Question: I want to build different flavors of a project (only the res folders have different contents), but it doesn't work.
So here is my build.gradle file (like in this question <URL>:
'''
buildscript {
repositories {
mavenCentral()
}
dependencies {
classpath 'com.android.tools.build:gradle:0.4'
}
}
apply plugin: 'android'
dependencies {
compile fileTree(dir: 'libs', include: '*.jar')
compile project('<path>:actionbarsherlock')
}
android {
compileSdkVersion 17
buildToolsVersion "17.0.0"
sourceSets {
main {
manifest.srcFile 'AndroidManifest.xml'
java.srcDirs = ['src']
resources.srcDirs = ['src']
aidl.srcDirs = ['src']
renderscript.srcDirs = ['src']
res.srcDirs = ['res']
assets.srcDirs = ['assets']
}
}
buildTypes {
debug {
packageNameSuffix ".debug"
}
release{
packageNameSuffix ".release"
}
android.sourceSets.flavor1 {
res.srcDir = ['res_flavor1']
}
android.sourceSets.flavor2 {
res.srcDir = ['res_flavor2']
}
productFlavors {
flavor1 {
packageName "androidstudio.test.flavor1"
}
flavor2 {
packageName "androidstudio.test.flavor2"
}
}
}
}
'''
Structure of my folders (I want to change just one layout for each flavor):
'''
my_project
src
res
res_flavor1
res_flavor2
'''
I don't see any changes in the build variants, so when I export an apk its of the main directory (androidstudio.test).
Whats wrong with my file?
My Android Studio Version: 0.1.3.
If you need more information, say what and I will post it.
Thanks!
[]
@Greg:
I changed the res-folder in my question above, but I still get just two APKs in my project "out" folder (path: "out/production/androidstudio.test"): androidstudio.test.apk and androidstudio.test.unaligned.apk (the project and module name is: android.studio - I edited this names in my question above, otherwise its a bit confusing :)).
The different buildTypes should be generated automatically, shouldn't they? And to generate them I go to: Run -> Run "androidstudio.test".
I also looked in the log files of android-studio, but there is no error.
Here is a Screenshot of my Package Explorer, perhaps I made here a mistake?

I really don't understand why the flavors aren't build.
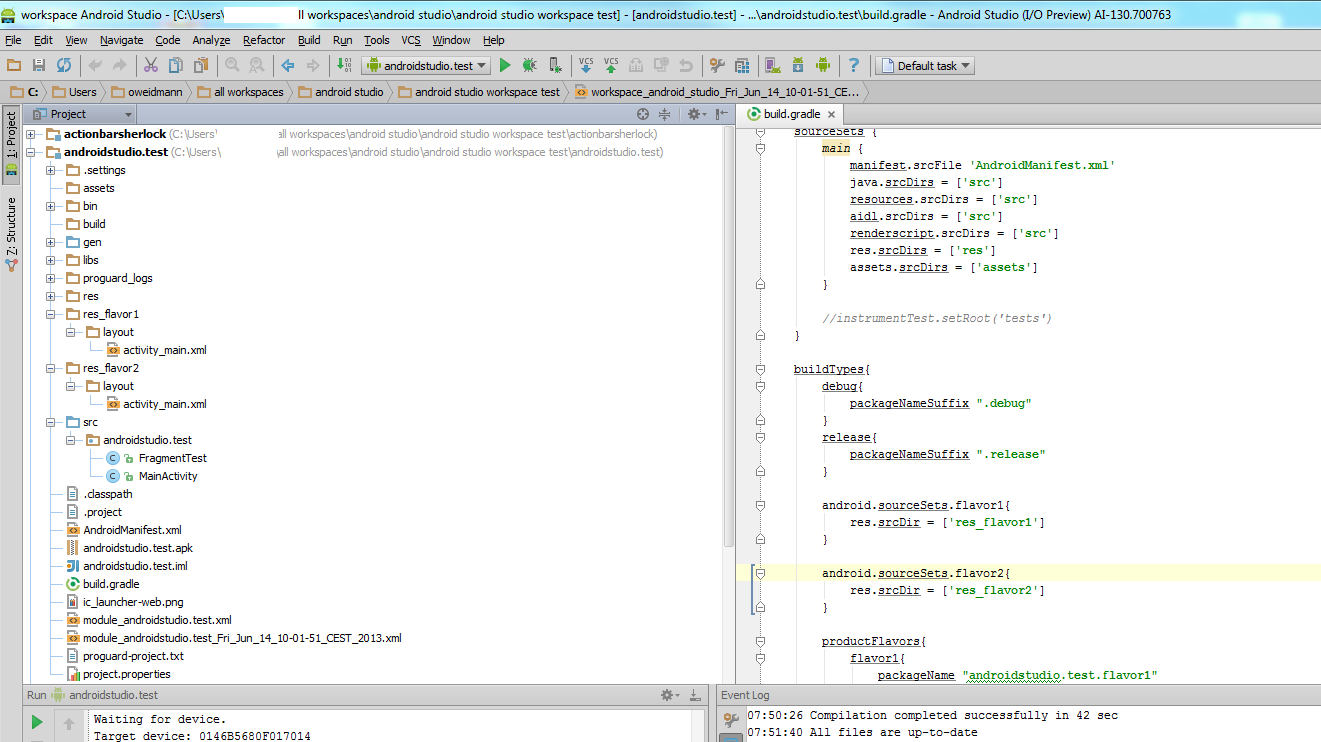
Answer: You want to be setting 'res.srcDirs = ['res_flavor1']' instead of 'resources.srcDir = ['res_flavor1']'. The naming is a bit confusing, but the "resources" directory isn't the same as the Android "res" directory.